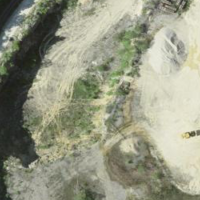
EUNIS habitat code: 44
Species observed at this site:
Corvus corone
Cyanistes caeruleus
Turdus philomelos
Anas platyrhynchos
Troglodytes troglodytes
Dendrocopos major
Fringilla coelebs
Aegithalos caudatus
Buteo buteo
Ptyonoprogne rupestris
Strix aluco
Columba palumbus
Turdus merula
Phylloscopus collybita
Scolopax rusticola
Parus major
Erithacus rubecula
Milvus migrans
Dryocopus martius
Milvus milvus
Corvus corax